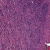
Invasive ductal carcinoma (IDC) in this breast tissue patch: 0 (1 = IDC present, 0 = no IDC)